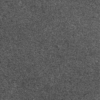
Label: dusty